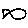
Label: fish